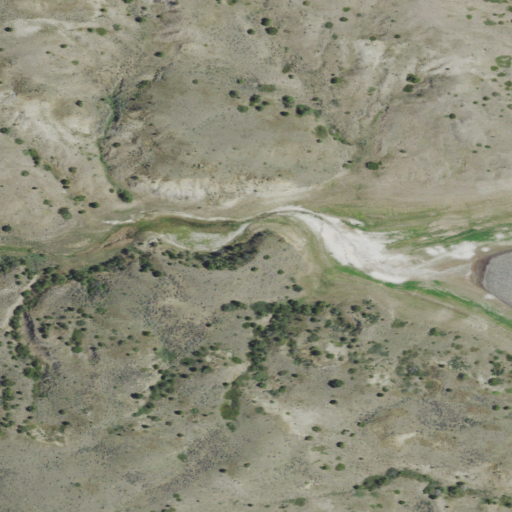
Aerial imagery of valley in Montana named Kay Coulee containing shrub, grassland, open water, and evergreen forest